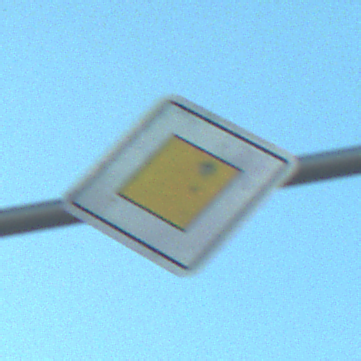
Verkehrszeichen: Vorfahrtsstrasse
Umgebung: Outdoor, RoadRail
Tageszeit: SunriseSunset
Wetter: PartlyCloudy
Licht: Natural
Jahreszeit: NotSpecified
Kontrast: HighContrast